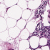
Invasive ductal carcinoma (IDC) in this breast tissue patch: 0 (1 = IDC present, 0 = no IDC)